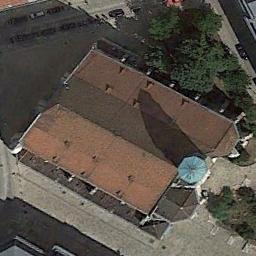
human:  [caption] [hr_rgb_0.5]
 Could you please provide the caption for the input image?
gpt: The church with a green octagon tower and the rest of the church has an orange roof .

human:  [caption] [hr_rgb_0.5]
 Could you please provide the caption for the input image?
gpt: There is a red church with a blue circular roof .

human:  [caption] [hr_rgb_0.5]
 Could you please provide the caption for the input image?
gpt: This is a church with two cyan square roofs .

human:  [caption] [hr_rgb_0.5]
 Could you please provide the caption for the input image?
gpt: A tan prismatic roof with a light blue domed church on the main house, Surrounded by trees, Roads and cars .

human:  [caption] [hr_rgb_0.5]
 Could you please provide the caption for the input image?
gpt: A brown church with a blue octangle roof beside some green trees .